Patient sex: M
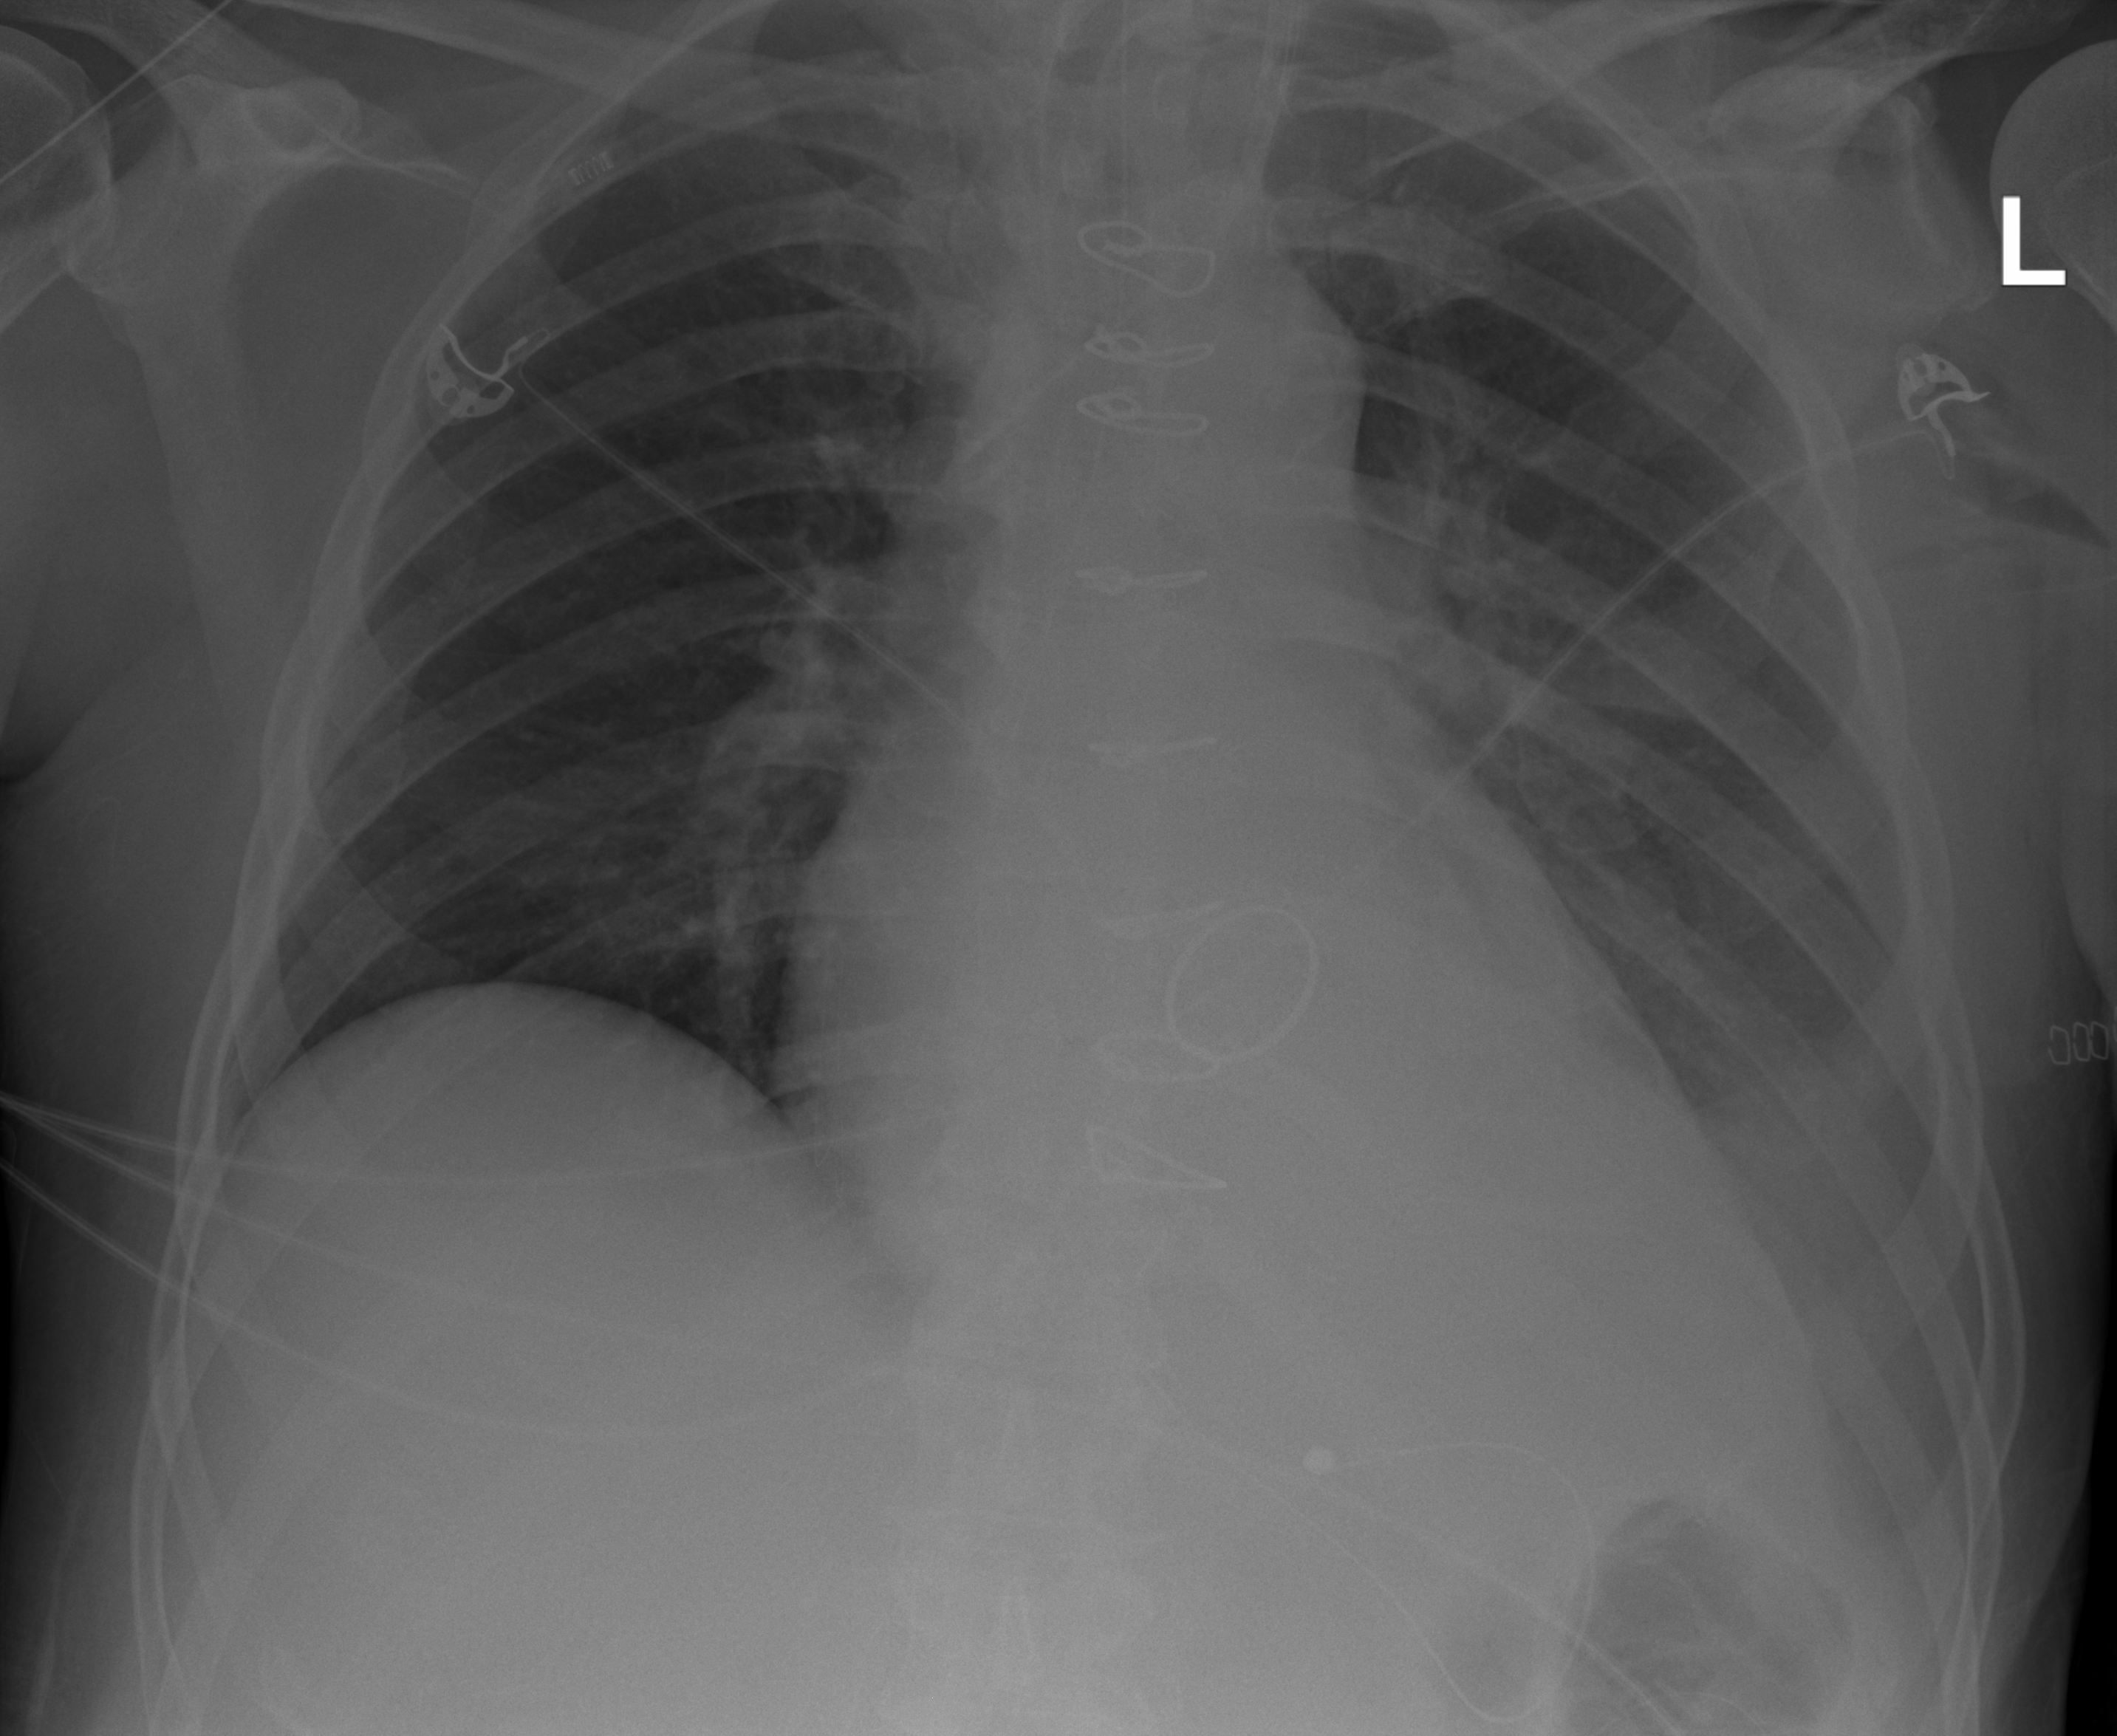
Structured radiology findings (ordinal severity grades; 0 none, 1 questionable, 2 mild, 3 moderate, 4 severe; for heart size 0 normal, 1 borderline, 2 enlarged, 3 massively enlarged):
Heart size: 1
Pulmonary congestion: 0
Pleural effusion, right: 0
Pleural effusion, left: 2
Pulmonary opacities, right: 0
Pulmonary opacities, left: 0
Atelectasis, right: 0
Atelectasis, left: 2